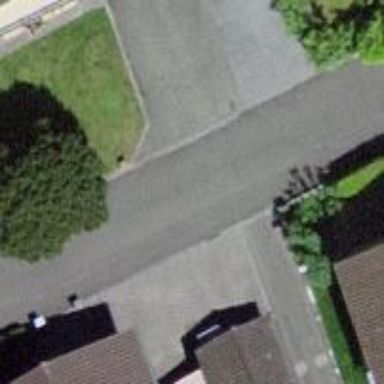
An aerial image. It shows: Residential road with asphalt surface.